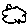
Label: cloud